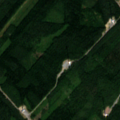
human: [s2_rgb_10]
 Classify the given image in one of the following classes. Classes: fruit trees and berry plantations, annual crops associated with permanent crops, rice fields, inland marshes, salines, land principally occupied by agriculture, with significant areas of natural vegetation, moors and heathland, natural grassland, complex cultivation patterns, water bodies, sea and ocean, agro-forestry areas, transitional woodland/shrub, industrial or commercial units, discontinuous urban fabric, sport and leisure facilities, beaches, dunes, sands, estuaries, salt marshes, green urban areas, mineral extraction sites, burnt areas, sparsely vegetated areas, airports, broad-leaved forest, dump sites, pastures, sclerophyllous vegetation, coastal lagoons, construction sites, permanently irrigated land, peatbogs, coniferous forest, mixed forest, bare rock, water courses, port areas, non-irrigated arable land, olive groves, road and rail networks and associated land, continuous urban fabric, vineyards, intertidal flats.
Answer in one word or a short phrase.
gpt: coniferous forest, mixed forest, transitional woodland/shrub